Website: home-depot
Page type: store-pickup
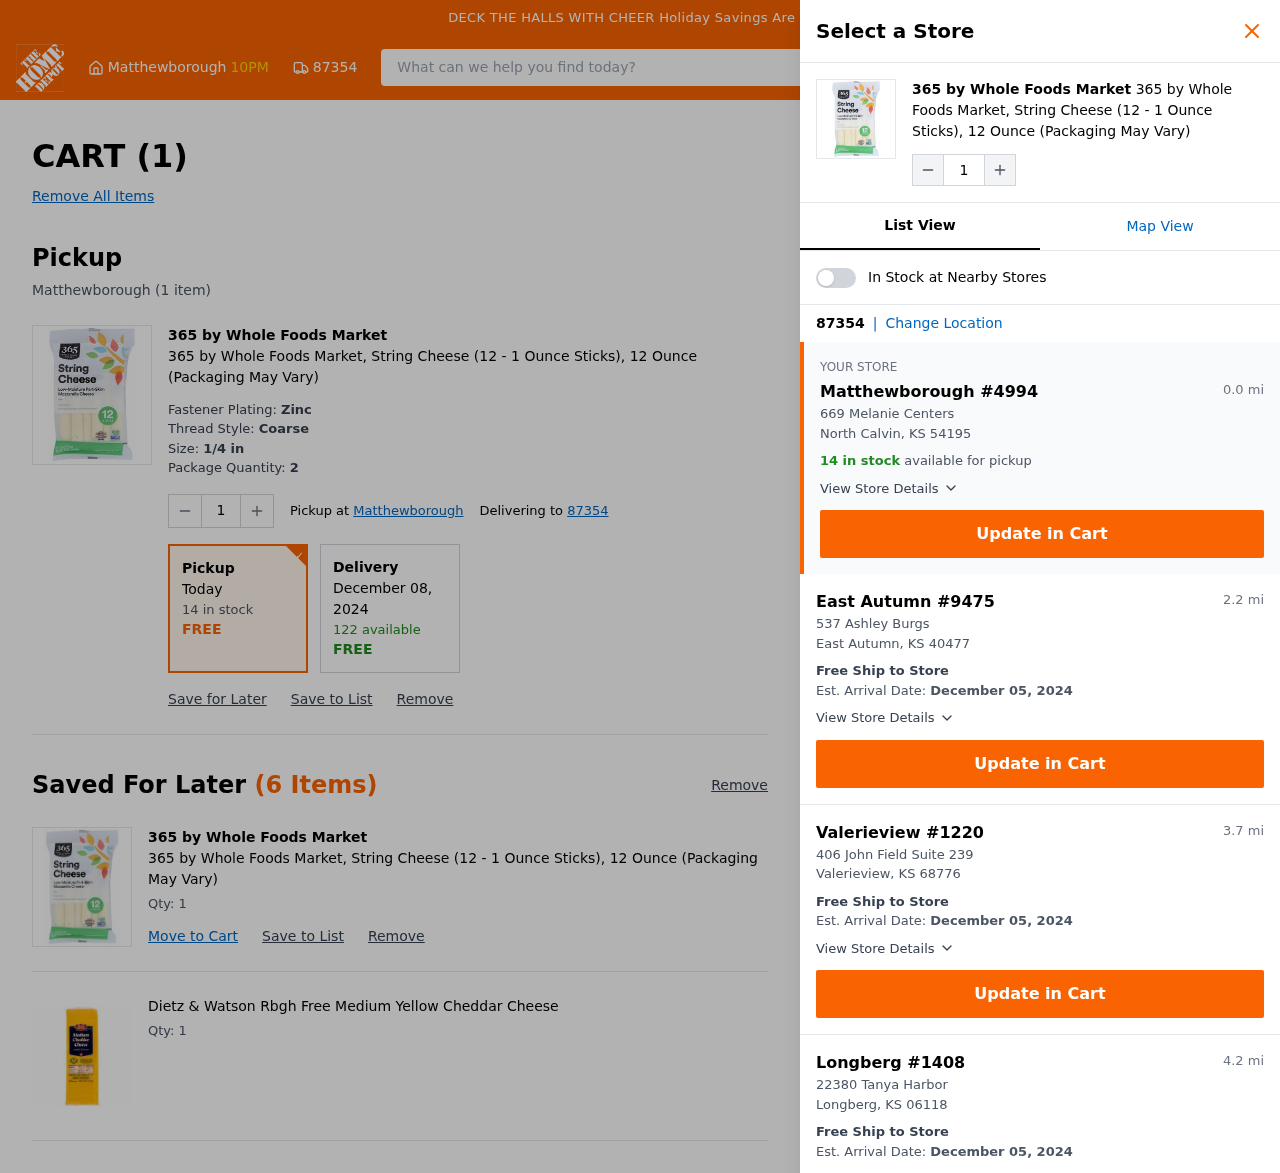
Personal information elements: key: PII_CITY
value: Matthewborough
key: PII_LOCATION1_CITY_STATE_ZIP
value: North Calvin, KS 54195
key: PII_LOCATION1_STREET
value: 669 Melanie Centers
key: PII_LOCATION2_CITY
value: East Autumn
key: PII_LOCATION2_CITY_STATE_ZIP
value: East Autumn, KS 40477
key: PII_LOCATION2_STREET
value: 537 Ashley Burgs
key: PII_LOCATION3_CITY
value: Valerieview
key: PII_LOCATION3_CITY_STATE_ZIP
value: Valerieview, KS 68776
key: PII_LOCATION3_STREET
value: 406 John Field Suite 239
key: PII_LOCATION4_CITY
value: Longberg
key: PII_LOCATION4_CITY_STATE_ZIP
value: Longberg, KS 06118
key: PII_LOCATION4_STREET
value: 22380 Tanya Harbor
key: PII_POSTCODE
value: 87354
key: PII_POSTCODE2
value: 87354
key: PII_POSTCODE_FULL
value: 87354
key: PII_POSTCODE_NUMERIC
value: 87354
Product elements: key: PRODUCT1_BRAND
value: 365 by Whole Foods Market
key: PRODUCT1_NAME
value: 365 by Whole Foods Market, String Cheese (12 - 1 Ounce Sticks), 12 Ounce (Packaging May Vary)
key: PRODUCT2_NAME
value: Dietz & Watson Rbgh Free Medium Yellow Cheddar Cheese
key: PRODUCT1_BRAND2
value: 365 by Whole Foods Market
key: PRODUCT1_NAME2
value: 365 by Whole Foods Market, String Cheese (12 - 1 Ounce Sticks), 12 Ounce (Packaging May Vary)
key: PRODUCT1_BRAND3
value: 365 by Whole Foods Market
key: PRODUCT1_NAME3
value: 365 by Whole Foods Market, String Cheese (12 - 1 Ounce Sticks), 12 Ounce (Packaging May Vary)
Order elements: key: ORDER_NUM_ITEMS
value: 1
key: ORDER_NUM_ITEMS2
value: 1
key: ORDER_ITEM_QTY
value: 1
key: ORDER_DATE
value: Today
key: ORDER_DELIVERY_DATE
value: December 08, 2024
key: ORDER_SHIPPING_DATE
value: December 05, 2024
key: ORDER_SHIPPING_DATE2
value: December 05, 2024
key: ORDER_SHIPPING_DATE3
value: December 05, 2024
Search elements: key: HEADER_SEARCH
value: What can we help you find today?
Other elements: key: SAVED_ITEM1_QTY
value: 1
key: SAVED_ITEM2_QTY
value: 1